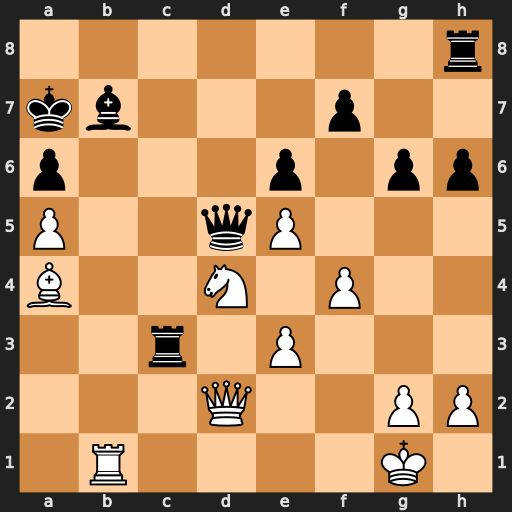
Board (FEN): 7r/kb3p2/p3p1pp/P2qP3/B2N1P2/2r1P3/3Q2PP/1R4K1
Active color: w
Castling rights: -
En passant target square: -
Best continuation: Rxb7+ Qxb7 Qxc3